Interaction volume radius: 5 \u00c5
Interaction volume height: 10 \u00c5
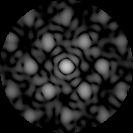
Disorder parameter: 0.3366